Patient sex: M
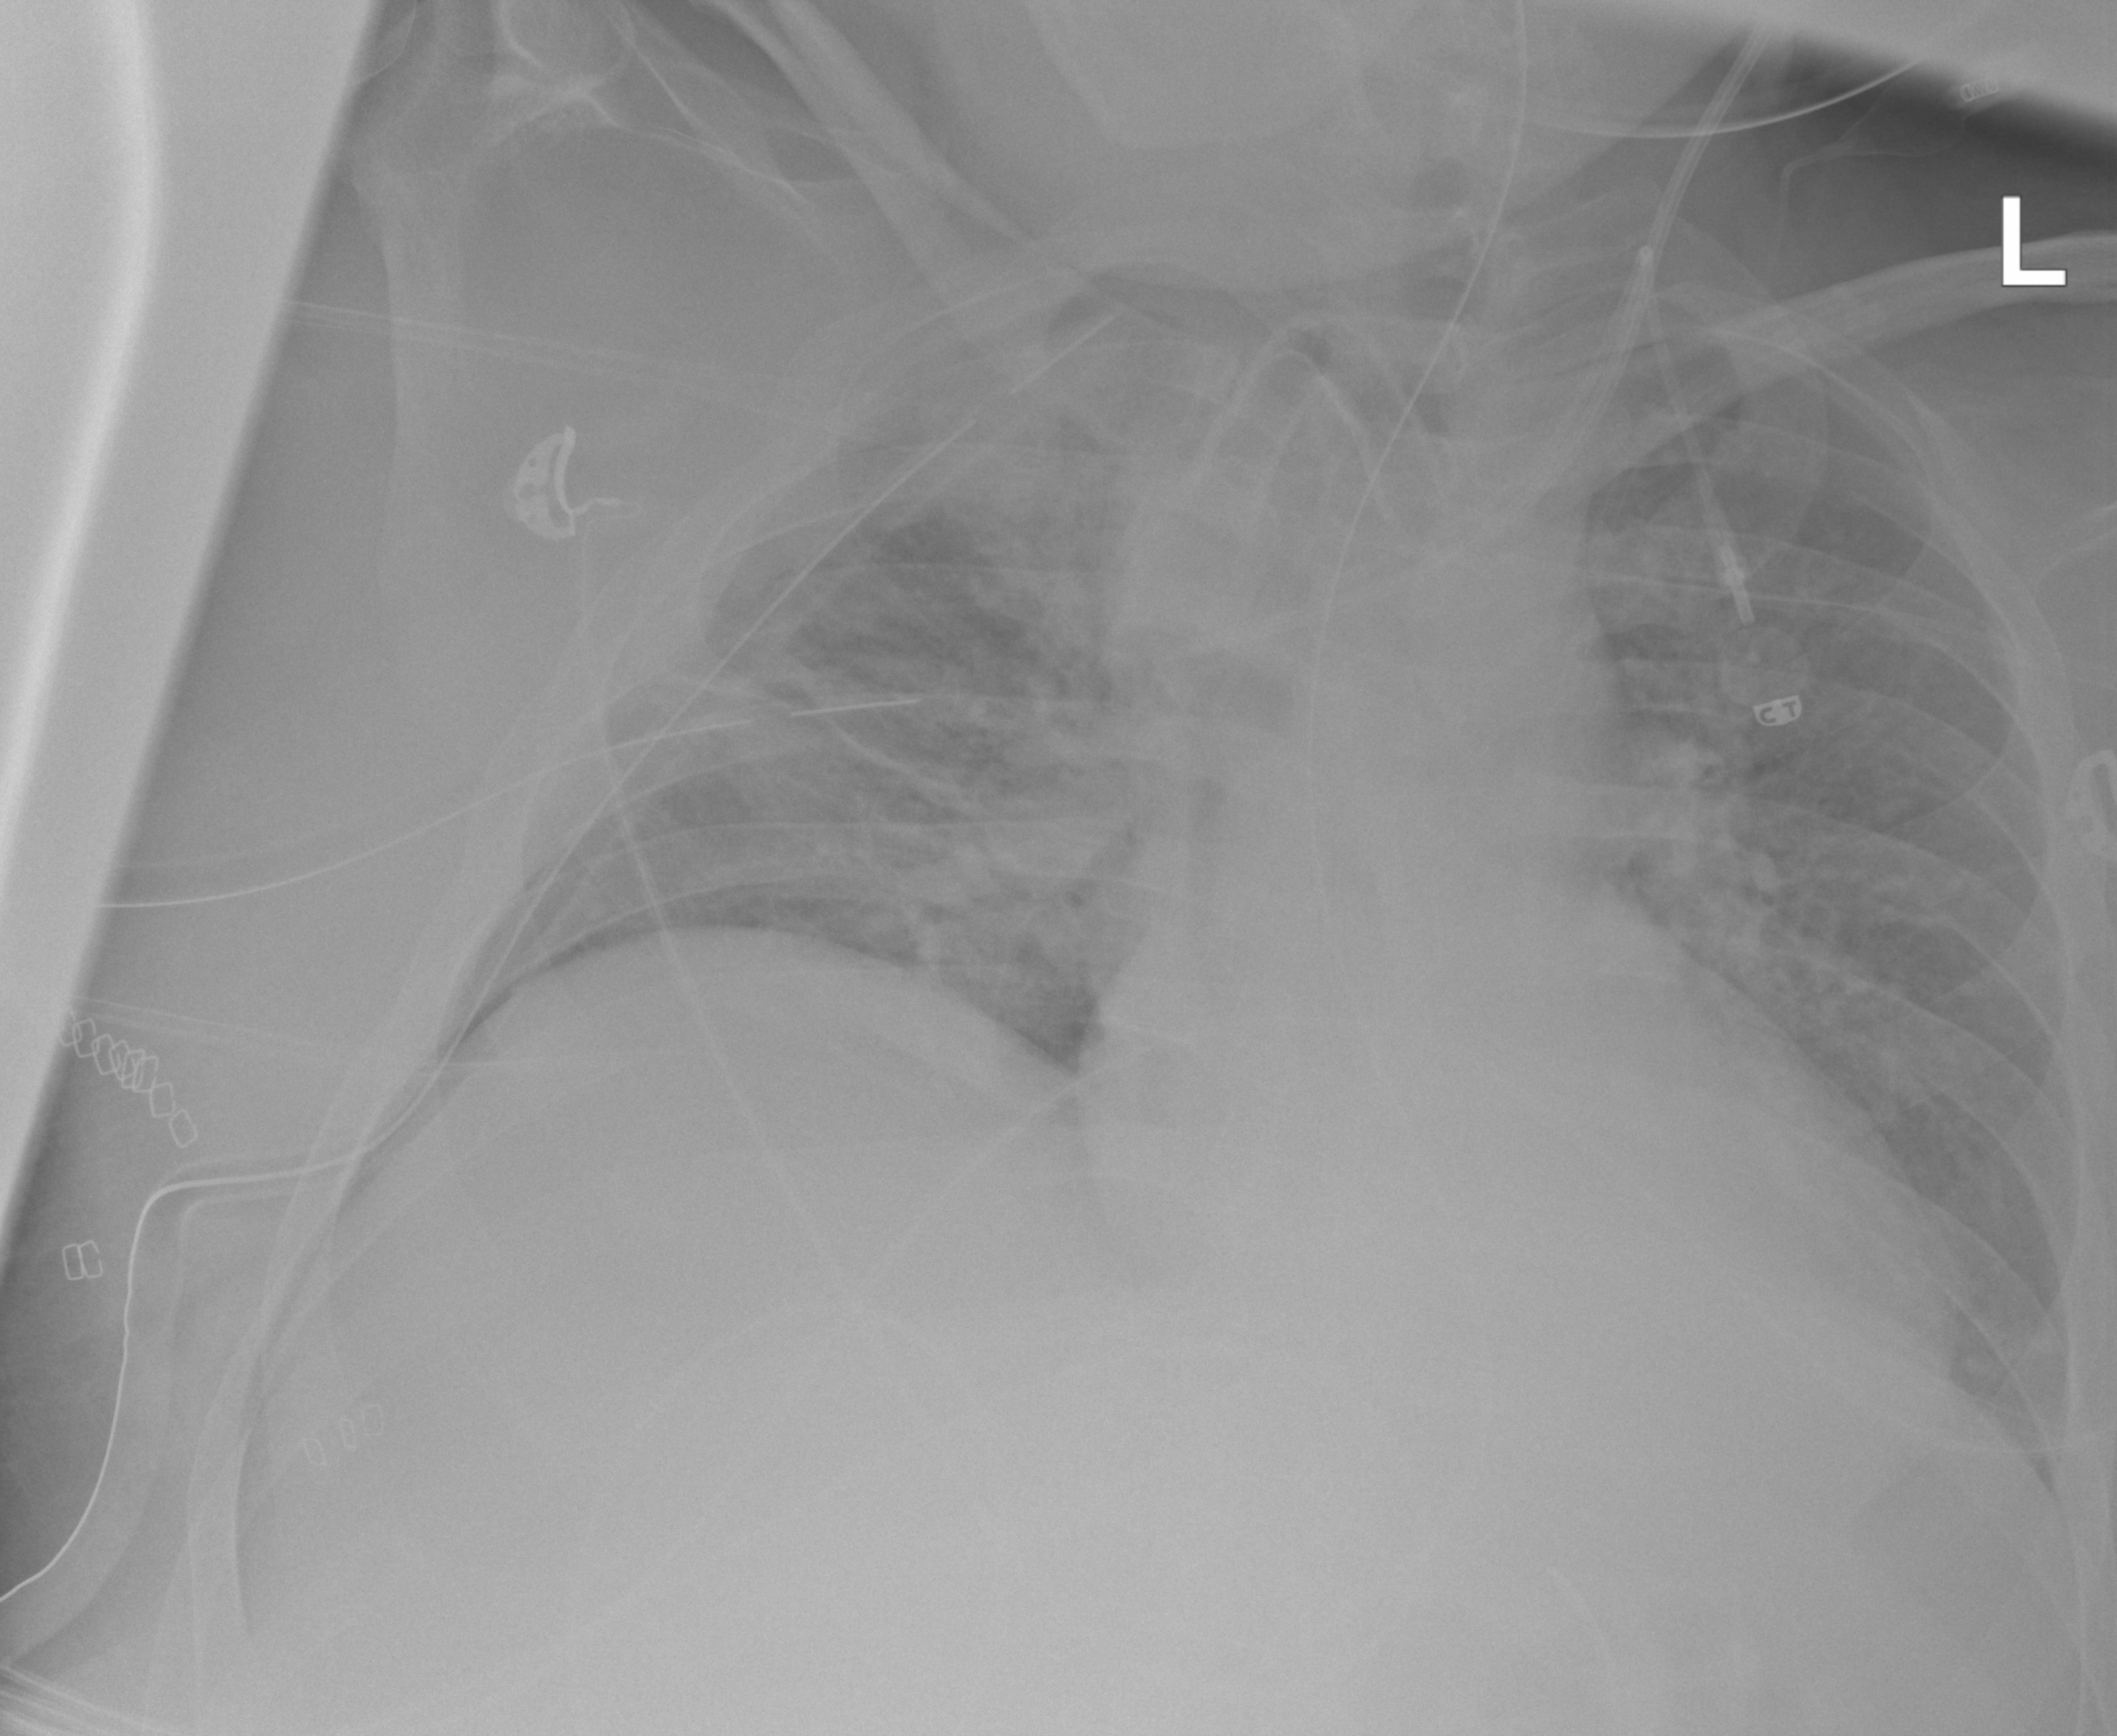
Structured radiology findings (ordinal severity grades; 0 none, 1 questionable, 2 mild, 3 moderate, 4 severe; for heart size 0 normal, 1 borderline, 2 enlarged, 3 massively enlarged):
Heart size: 1
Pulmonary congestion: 3
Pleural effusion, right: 0
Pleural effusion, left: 1
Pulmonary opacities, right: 1
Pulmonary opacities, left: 1
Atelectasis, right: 2
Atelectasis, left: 2